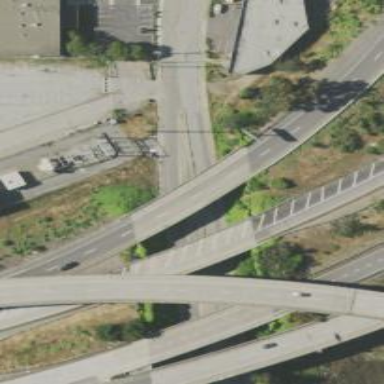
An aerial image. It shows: Motorway link bridge.